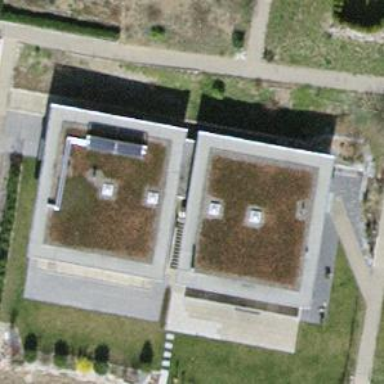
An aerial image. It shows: Flat-roofed building.